Question: I'm using openCV's estimateRigidTransform to stabilize a series of video frames, which works very well.
The function returns a 2x3 transformation matrix M:
'''
| a_11 a_12 b_1 |
| -a_12 a_11 b_2 |
'''
As far as I understand the 'b' elements represent the translation, and the 'a' elements are used to do the scaling and rotation.
What I would like to do, is get global scale from M - a value that represents the camera zooming factor. How can I do calculate this correctly from 'a' values?
---
To clarify a little more what I want to get, here is an example. Let's say estimateRigidTransform calculates a transformation matrix M for the second frame below regarding to the first frame:

The global zooming factor in this case should be aroud 2. My question is how to get this value from M?
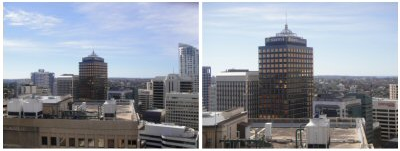
Answer: Ok, after additional search I found a great answer here: <URL>

Where the "zooming" is represented by s_x and s_y. These two values will mostly be equal (since zoom in video captured by cameras is equal in both directions), so I can take either one.